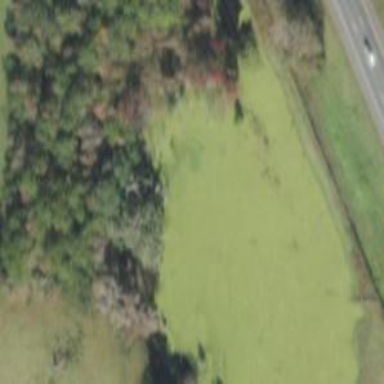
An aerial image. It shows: Wetland area characterized by wet meadow.